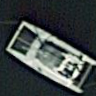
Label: Civil_yacht